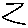
Label: zigzag